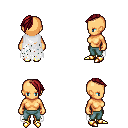
a pixel art fantasy rpg character, female body template, human, tanned skin, white tattered cape, teal pants, brunette long mohawk hairstyle, gold boots, four views (front, back, left, right), 2x2 character sprite sheet, small pixel art, hard edges, no anti-aliasing